Field crop: maize
Growth stage: 2
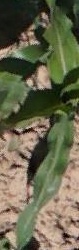
Species: maize